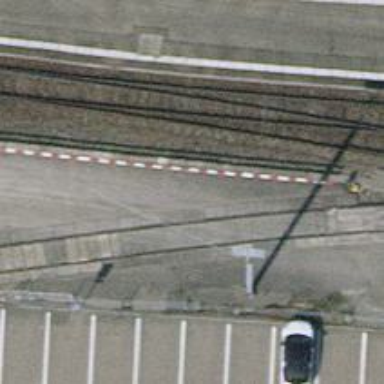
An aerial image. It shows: Level crossing along the railway.